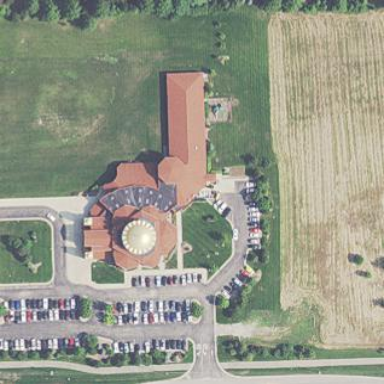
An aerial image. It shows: Building serving as place of worship.